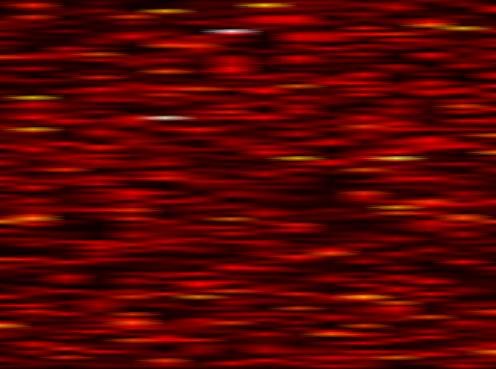
Label: WOLA